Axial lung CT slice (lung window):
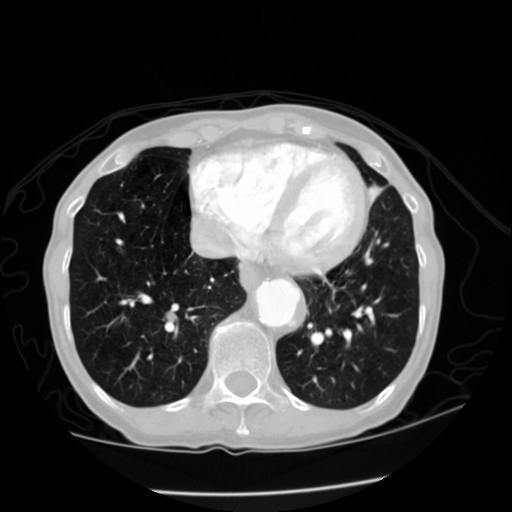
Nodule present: no